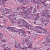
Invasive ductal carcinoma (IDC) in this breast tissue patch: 1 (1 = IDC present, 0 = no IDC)